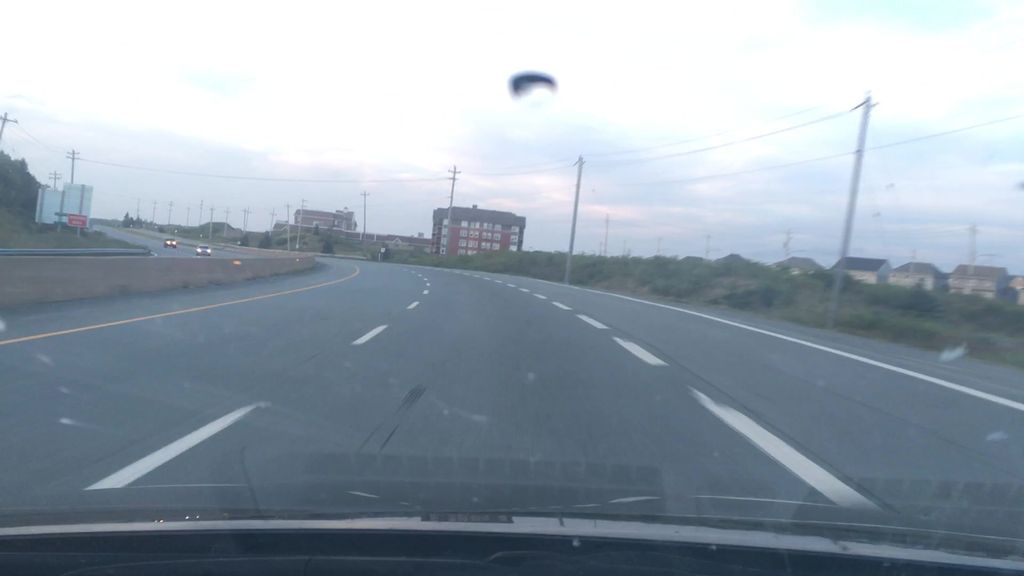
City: halifax